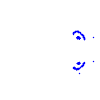
Particle: proton